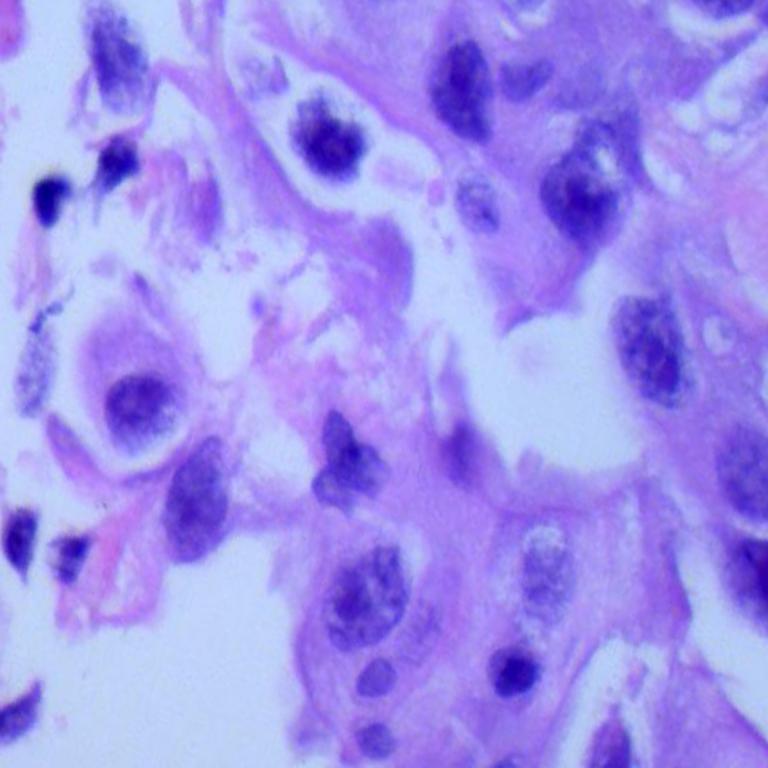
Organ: lung
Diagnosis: adenocarcinomas